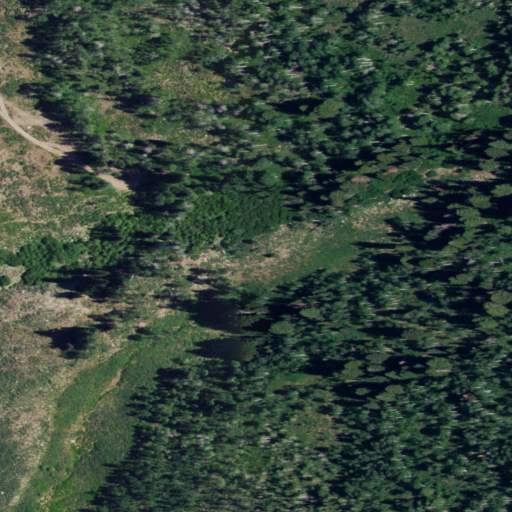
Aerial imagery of valley in Idaho named Corral Hollow containing deciduous forest, shrub, mixed forest, and evergreen forest